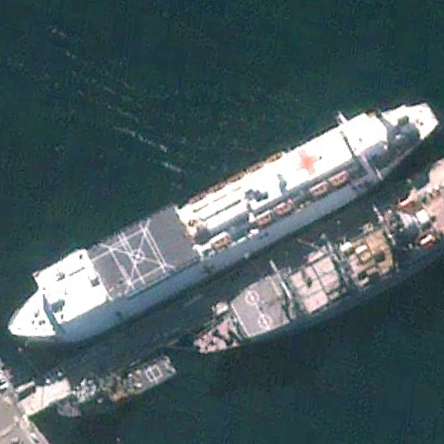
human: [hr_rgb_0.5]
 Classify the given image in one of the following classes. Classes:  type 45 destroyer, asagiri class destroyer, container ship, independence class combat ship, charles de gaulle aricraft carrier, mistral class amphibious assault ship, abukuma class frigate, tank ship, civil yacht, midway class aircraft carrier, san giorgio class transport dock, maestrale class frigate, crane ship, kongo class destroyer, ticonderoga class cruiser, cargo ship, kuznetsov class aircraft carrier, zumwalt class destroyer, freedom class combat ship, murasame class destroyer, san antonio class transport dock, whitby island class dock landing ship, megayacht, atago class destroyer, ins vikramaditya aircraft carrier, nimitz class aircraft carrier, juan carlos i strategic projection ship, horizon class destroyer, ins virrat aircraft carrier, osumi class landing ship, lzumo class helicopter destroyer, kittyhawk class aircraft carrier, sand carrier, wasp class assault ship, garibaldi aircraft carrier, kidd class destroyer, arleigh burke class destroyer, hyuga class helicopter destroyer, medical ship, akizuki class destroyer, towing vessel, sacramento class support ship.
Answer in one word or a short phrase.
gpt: Medical ship